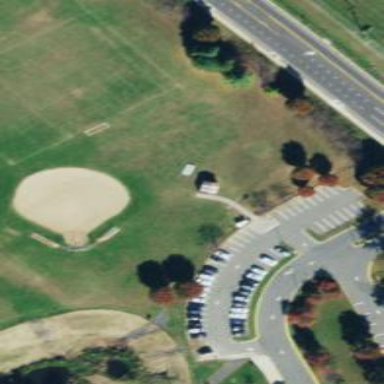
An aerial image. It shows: Baseball pitch for leisure land activities.